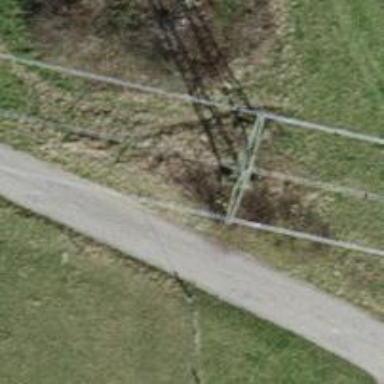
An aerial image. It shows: Lattice structure tower.